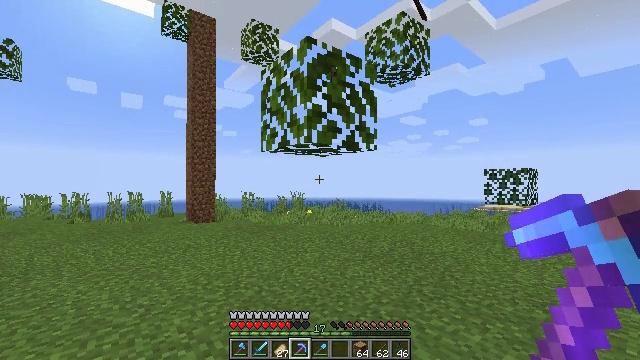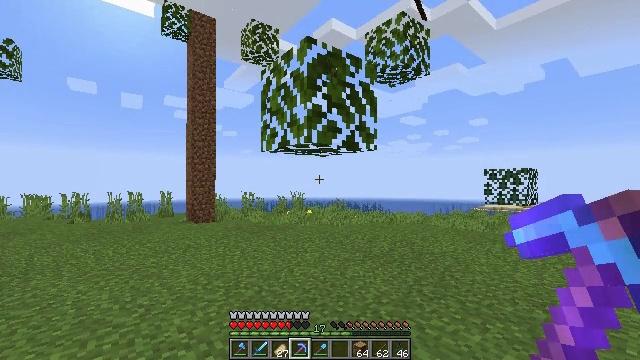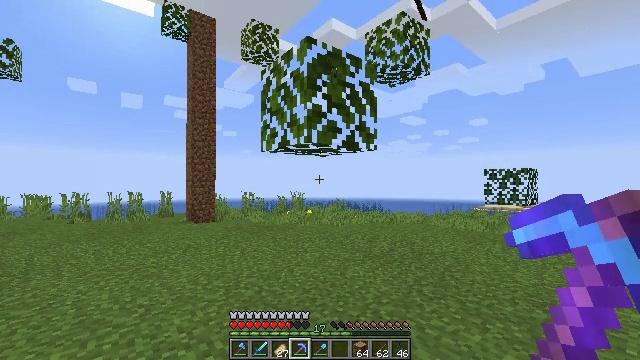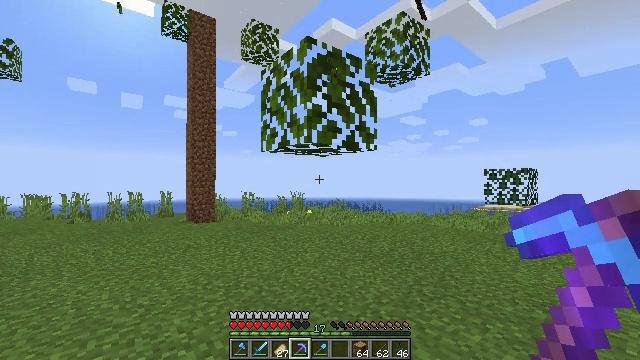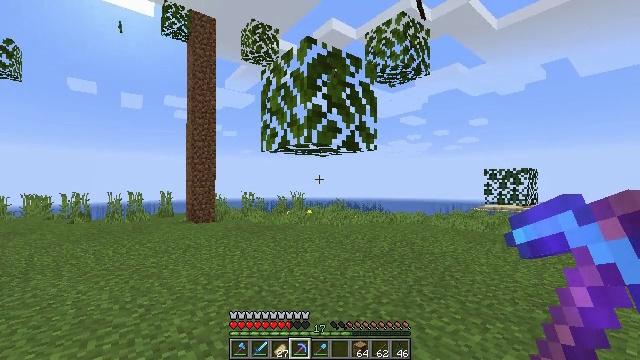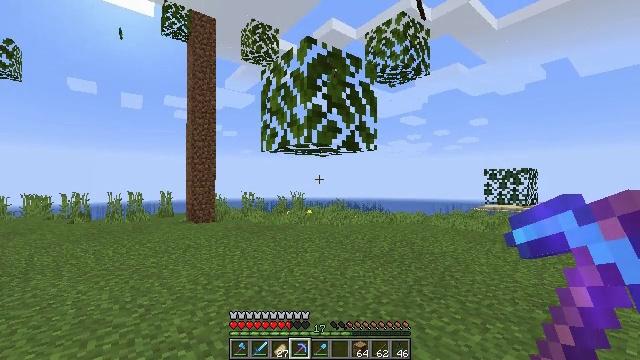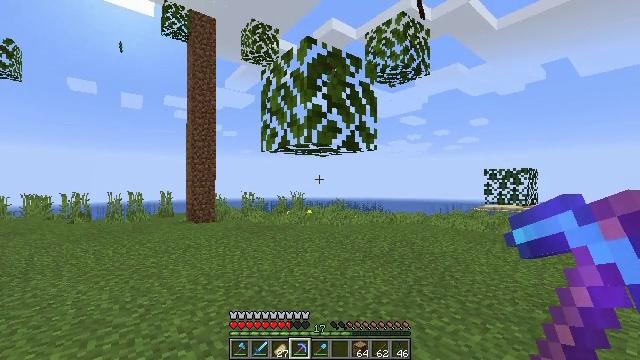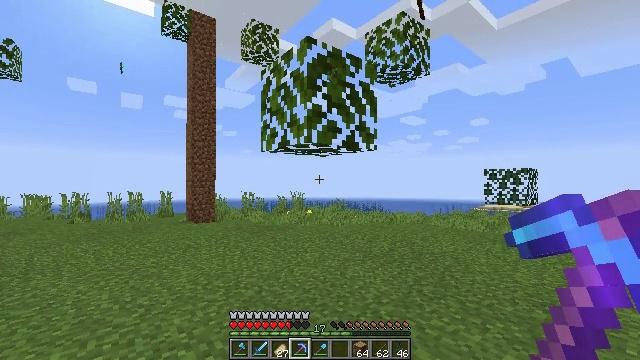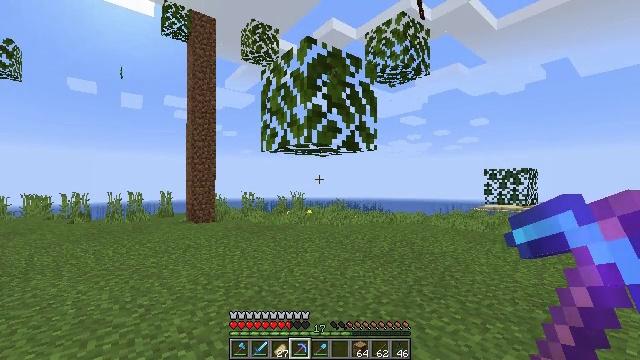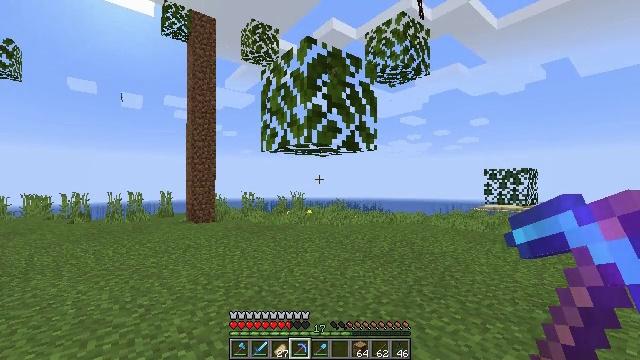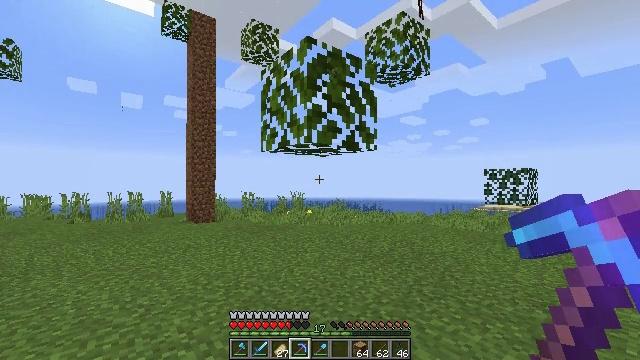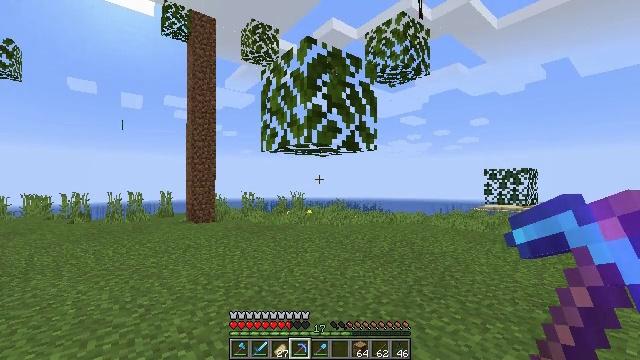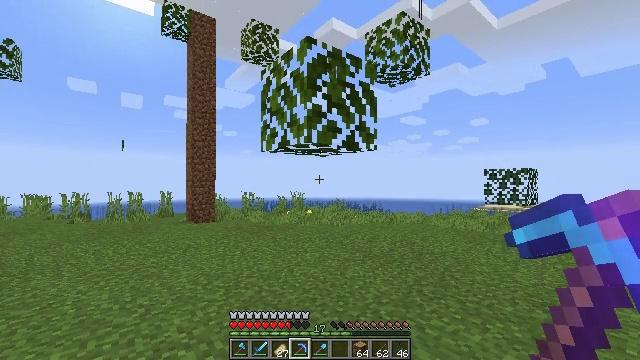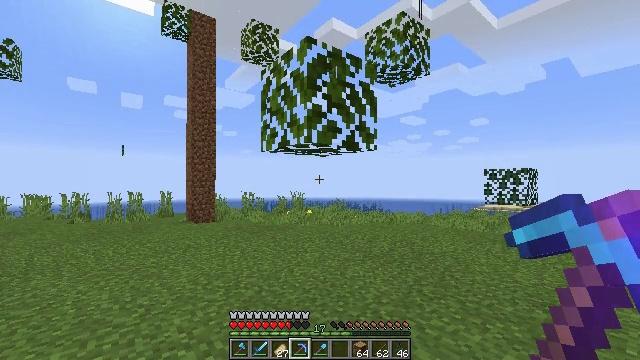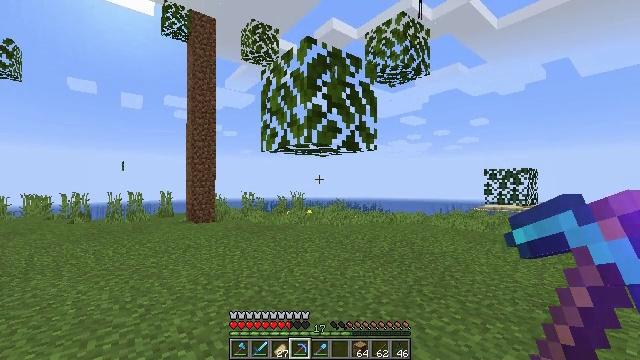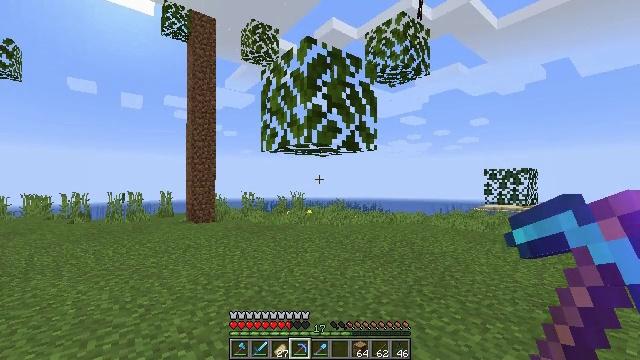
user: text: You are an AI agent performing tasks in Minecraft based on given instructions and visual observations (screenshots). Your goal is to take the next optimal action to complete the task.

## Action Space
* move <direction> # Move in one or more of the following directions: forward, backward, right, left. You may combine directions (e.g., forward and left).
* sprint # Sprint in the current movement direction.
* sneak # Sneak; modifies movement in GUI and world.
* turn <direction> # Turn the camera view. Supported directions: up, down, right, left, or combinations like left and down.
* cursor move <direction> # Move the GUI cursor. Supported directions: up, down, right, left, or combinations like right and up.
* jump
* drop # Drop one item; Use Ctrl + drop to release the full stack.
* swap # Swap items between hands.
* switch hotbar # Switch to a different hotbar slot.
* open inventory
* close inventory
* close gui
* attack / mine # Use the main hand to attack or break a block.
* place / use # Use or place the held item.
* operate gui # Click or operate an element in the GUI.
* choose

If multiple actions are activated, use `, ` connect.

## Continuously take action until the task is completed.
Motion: motion action
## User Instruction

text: Trim the tree by mining oak leaves.
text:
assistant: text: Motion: no_op
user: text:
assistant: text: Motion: no_op
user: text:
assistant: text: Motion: no_op
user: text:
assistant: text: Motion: no_op
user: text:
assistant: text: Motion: no_op
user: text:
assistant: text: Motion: no_op
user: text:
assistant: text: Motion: no_op
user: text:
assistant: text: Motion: no_op
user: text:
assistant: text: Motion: no_op
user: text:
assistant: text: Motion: no_op
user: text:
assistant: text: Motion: no_op
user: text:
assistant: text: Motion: no_op
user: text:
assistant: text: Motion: no_op
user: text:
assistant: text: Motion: no_op
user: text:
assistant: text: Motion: no_op
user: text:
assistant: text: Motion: no_op
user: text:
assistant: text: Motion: no_op
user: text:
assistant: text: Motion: no_op
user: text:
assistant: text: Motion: no_op
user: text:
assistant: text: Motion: no_op
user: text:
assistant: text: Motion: no_op
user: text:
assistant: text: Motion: no_op
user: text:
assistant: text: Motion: no_op
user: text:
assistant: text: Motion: no_op
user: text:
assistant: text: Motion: no_op
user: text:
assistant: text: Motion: no_op
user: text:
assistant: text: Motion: no_op
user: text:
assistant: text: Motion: no_op
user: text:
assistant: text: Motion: no_op
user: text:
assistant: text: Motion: no_op